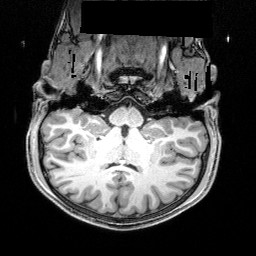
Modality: T1w
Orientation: sagittal
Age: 22
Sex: male
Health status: healthy